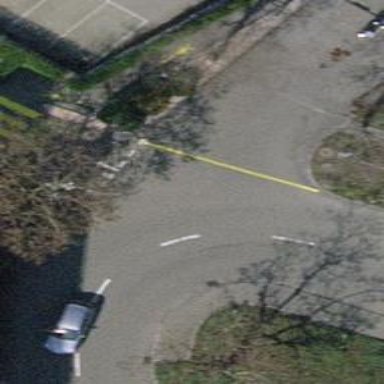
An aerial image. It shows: Service road with sidewalk on the left.